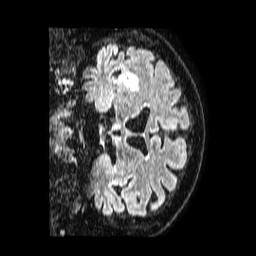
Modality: FLAIR
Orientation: coronal
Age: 66
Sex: male
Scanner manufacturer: philips
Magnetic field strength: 1.5 T
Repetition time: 4.8 s
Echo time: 0.3 s